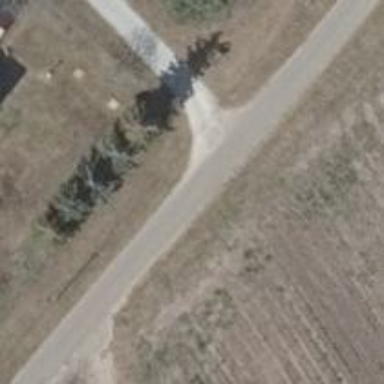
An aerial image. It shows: Asphalt service road.